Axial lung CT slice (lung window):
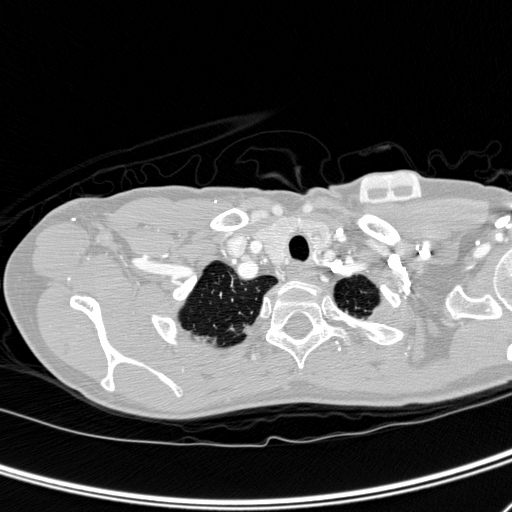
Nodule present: no